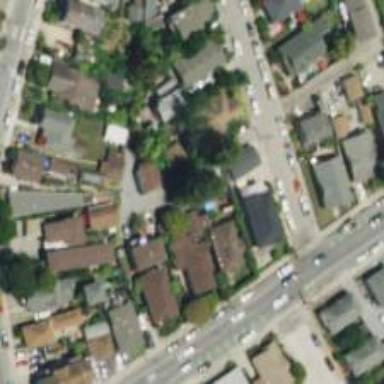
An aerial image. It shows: Alley classified as service road.